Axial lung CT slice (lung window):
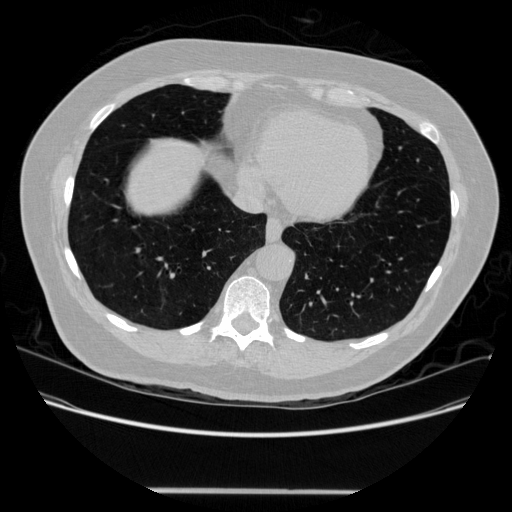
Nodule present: no